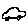
Label: car